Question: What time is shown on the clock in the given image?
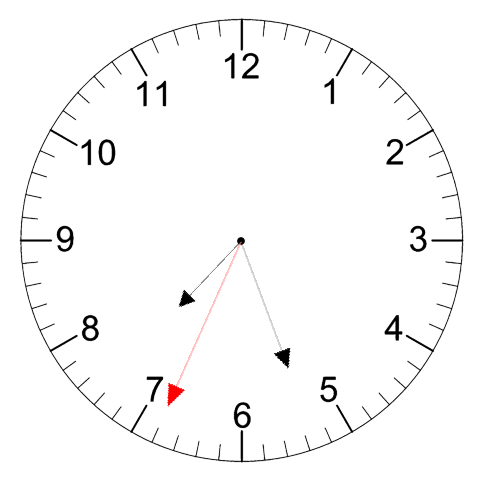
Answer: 07:26:34